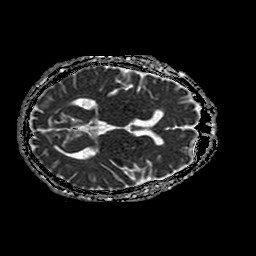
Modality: ADC
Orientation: axial
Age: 60
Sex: male
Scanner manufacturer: philips
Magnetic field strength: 1.5 T
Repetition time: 4.024 s
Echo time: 0.1015 s